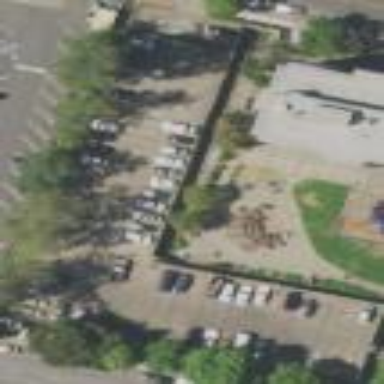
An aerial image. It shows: Parking garage.